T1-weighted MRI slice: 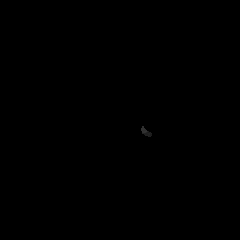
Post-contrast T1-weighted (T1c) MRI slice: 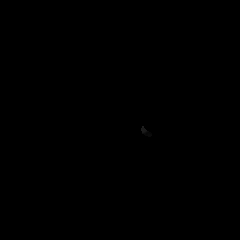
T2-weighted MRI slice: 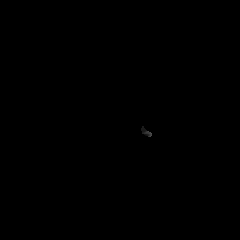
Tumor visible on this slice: no